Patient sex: M
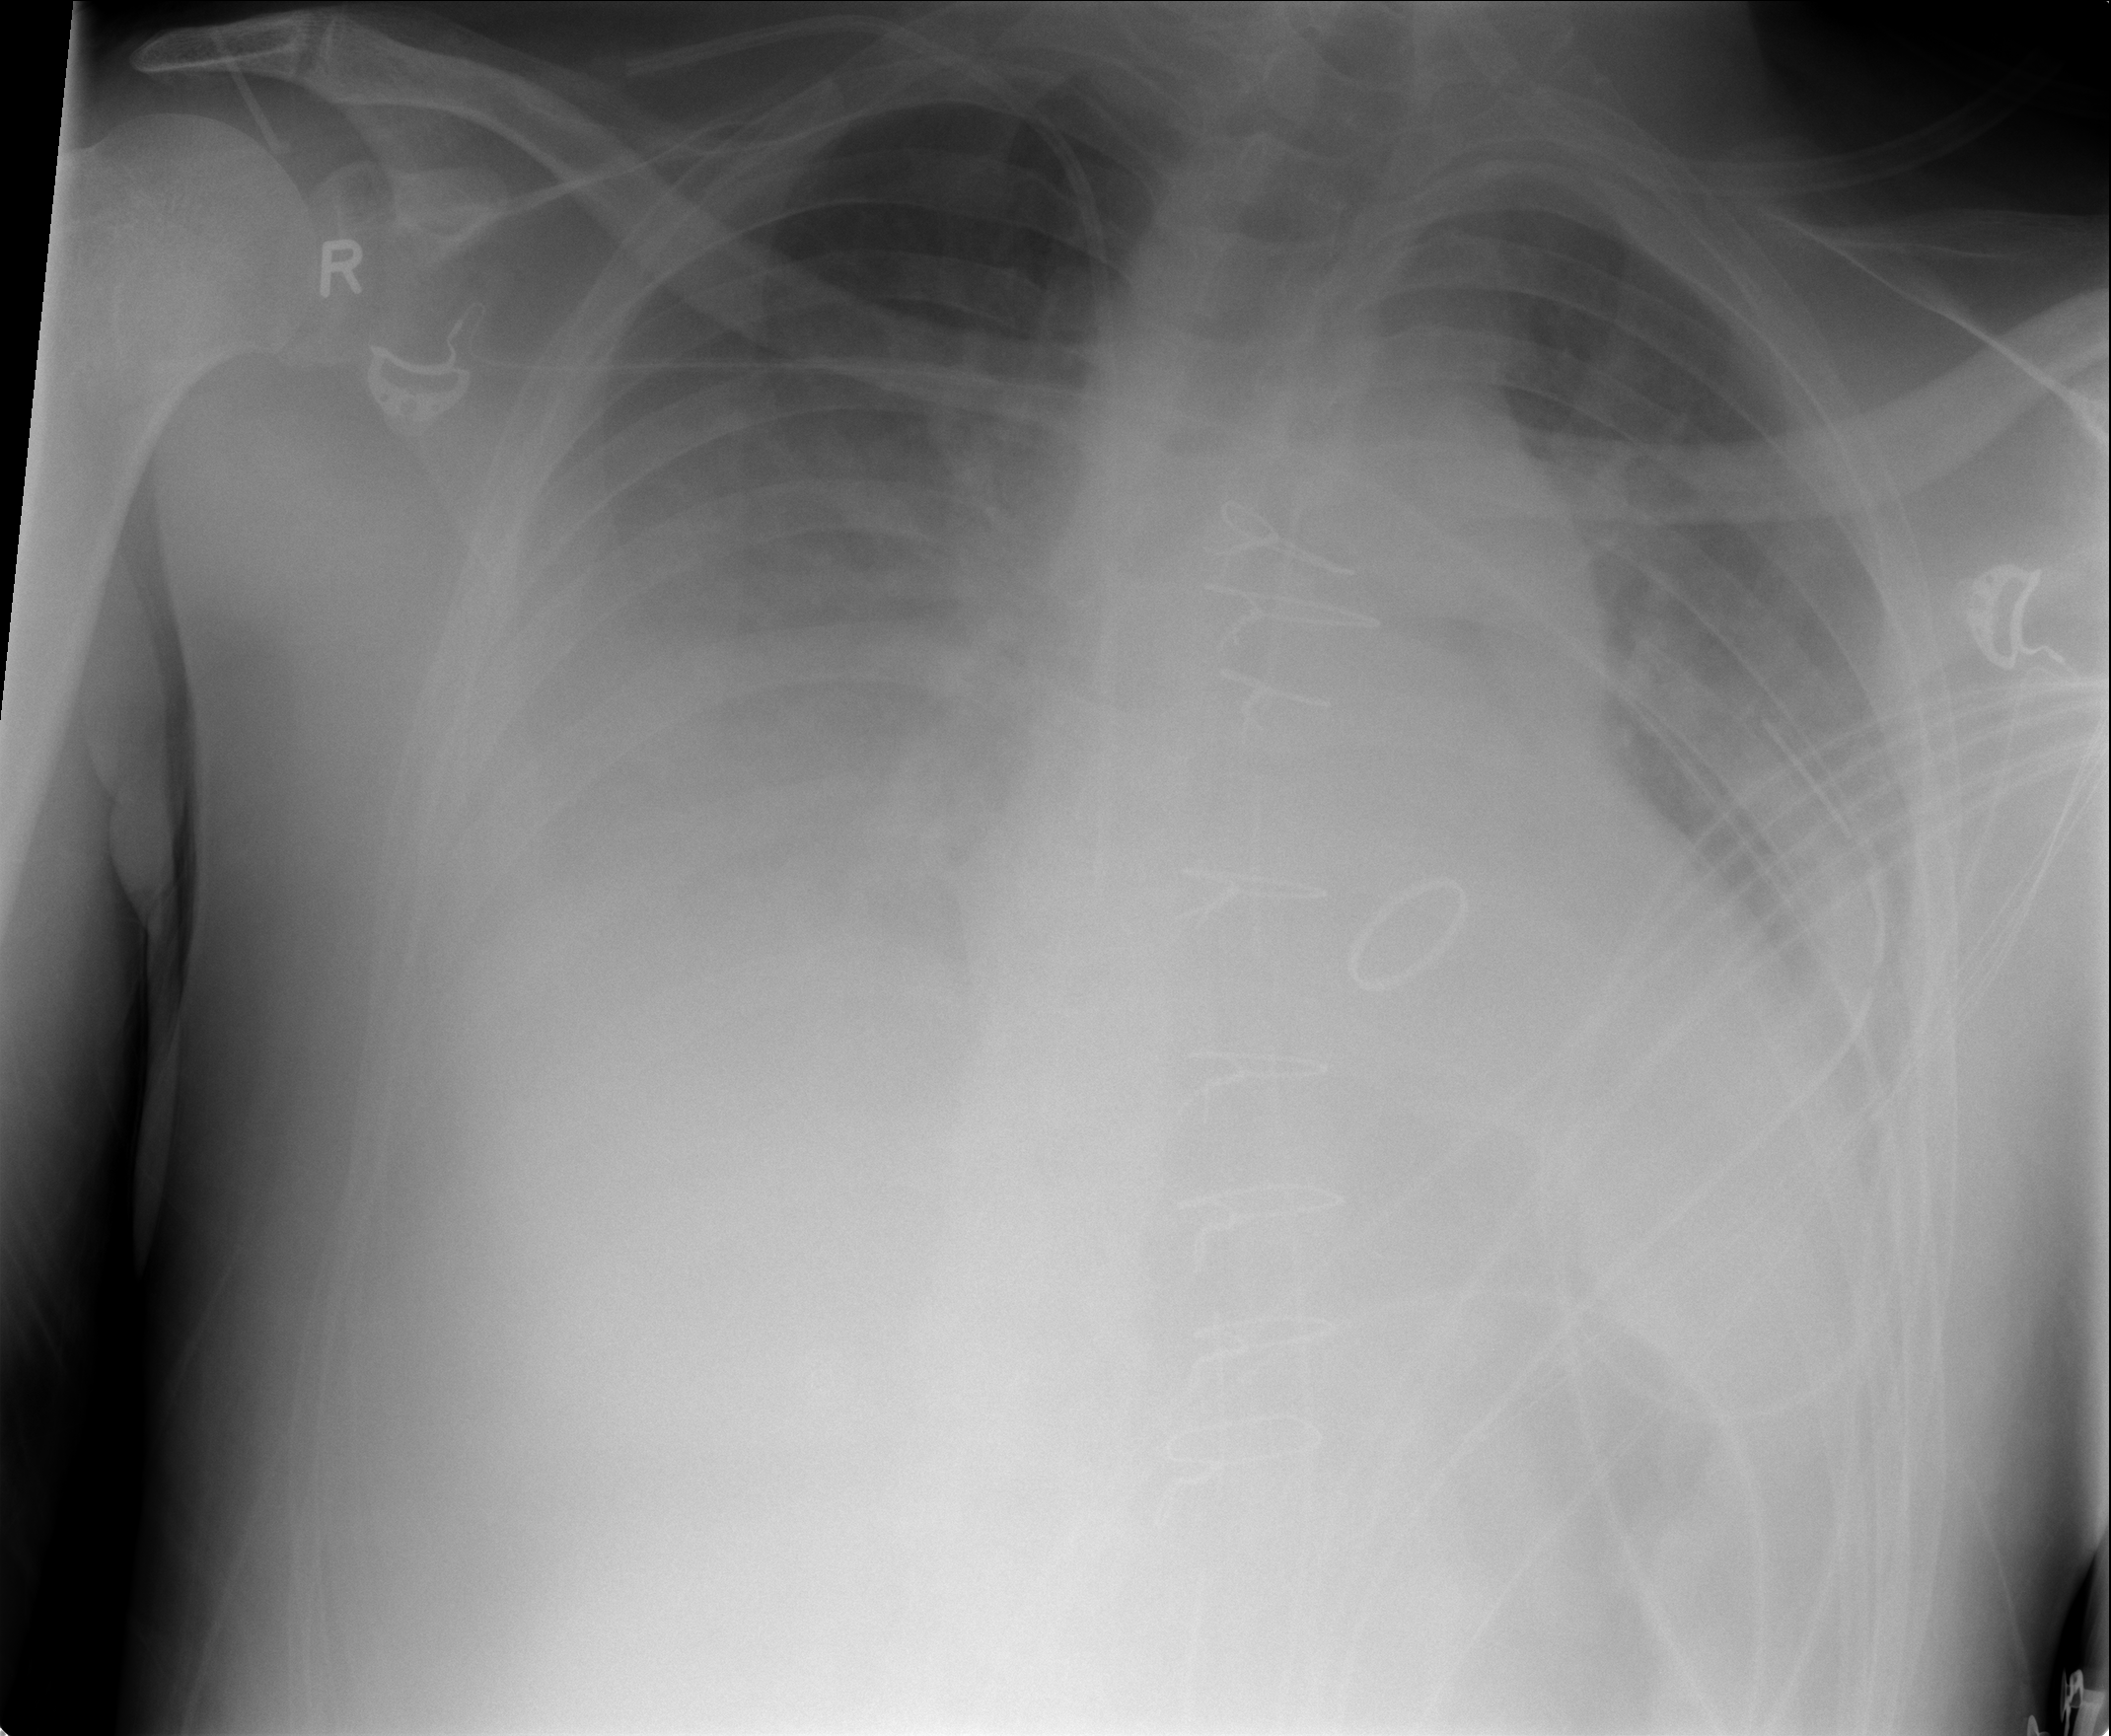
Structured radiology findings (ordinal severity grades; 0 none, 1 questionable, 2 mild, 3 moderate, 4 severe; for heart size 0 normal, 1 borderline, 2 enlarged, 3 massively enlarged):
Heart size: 0
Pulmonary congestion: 2
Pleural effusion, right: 3
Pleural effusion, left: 2
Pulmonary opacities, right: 0
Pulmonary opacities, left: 0
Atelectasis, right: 3
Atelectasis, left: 2